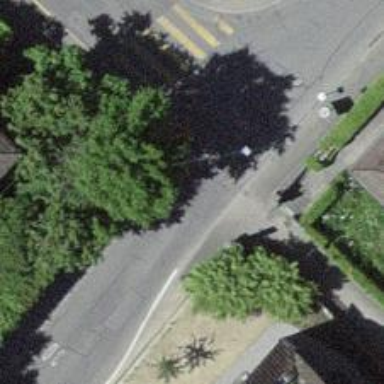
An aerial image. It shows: Zebra crossing.